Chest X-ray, PA view. Patient: 33 years old, sex M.
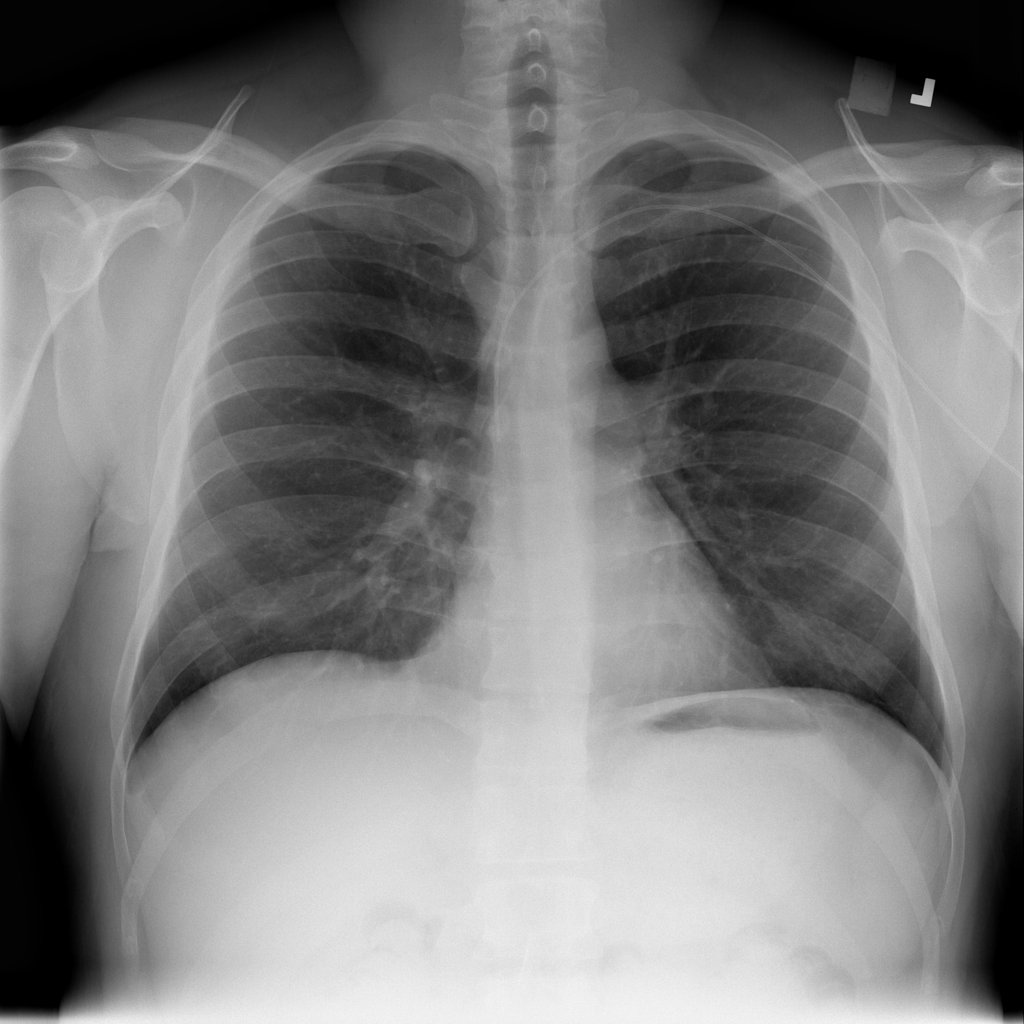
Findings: No Finding